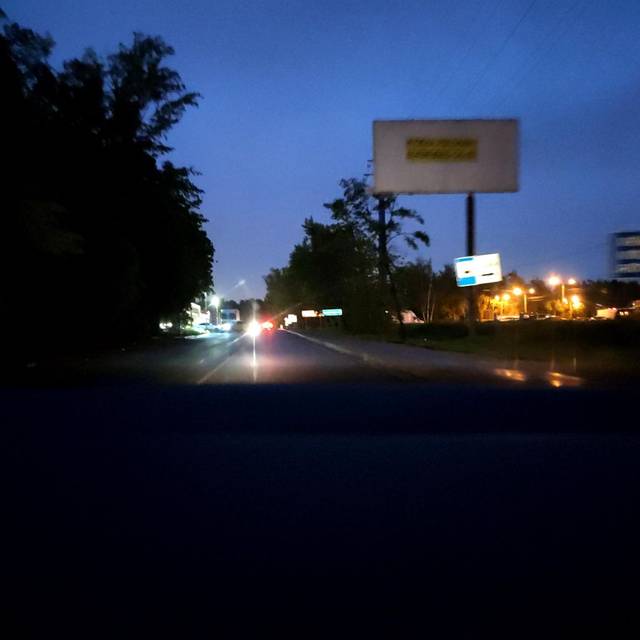
Region: Russia
Coordinates: 55.963, 37.532